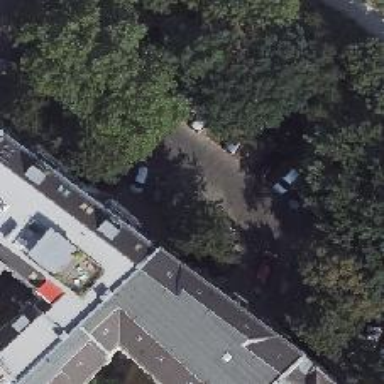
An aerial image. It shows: There is collision protection in place for parking obstacles.